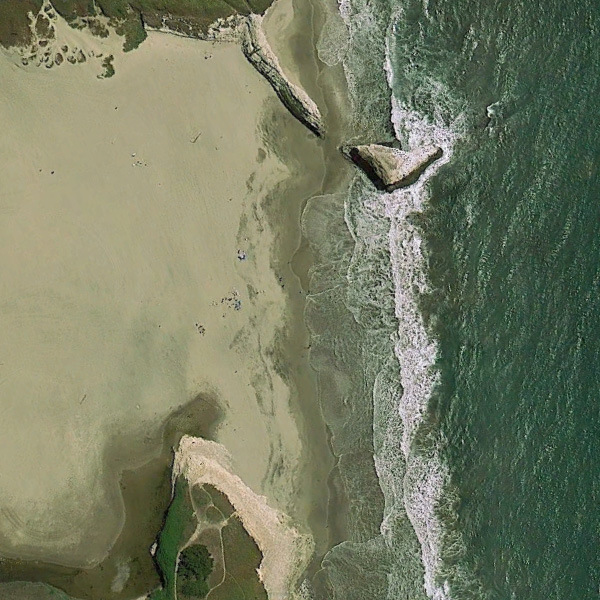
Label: Beach